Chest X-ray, PA view. Patient: 52 years old, sex F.
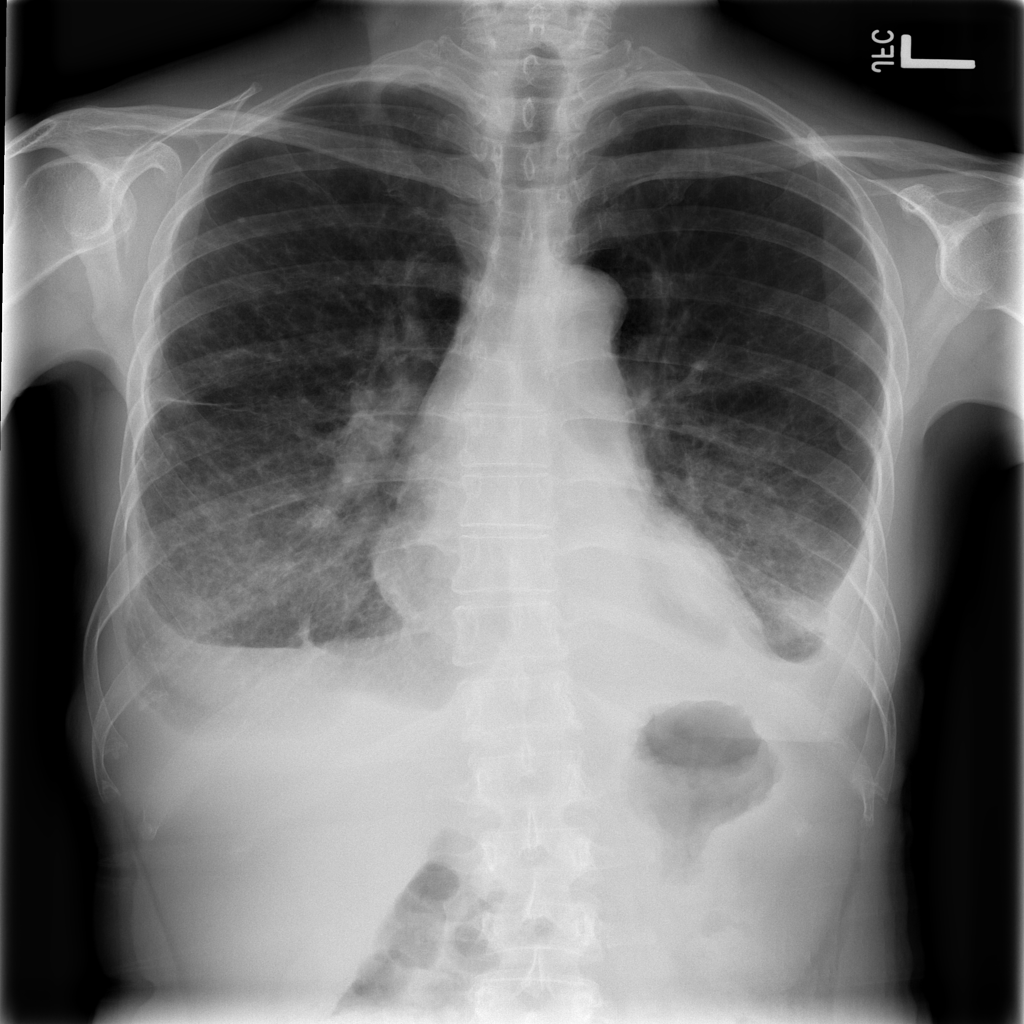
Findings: Effusion, Pleural_Thickening, Pneumothorax